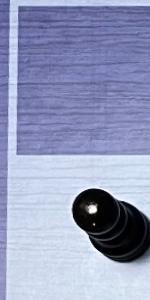
Label: Pawn_Black